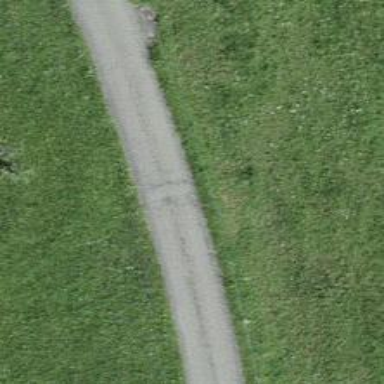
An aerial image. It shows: Track with grade 1 quality.